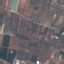
Land use / land cover: PermanentCrop